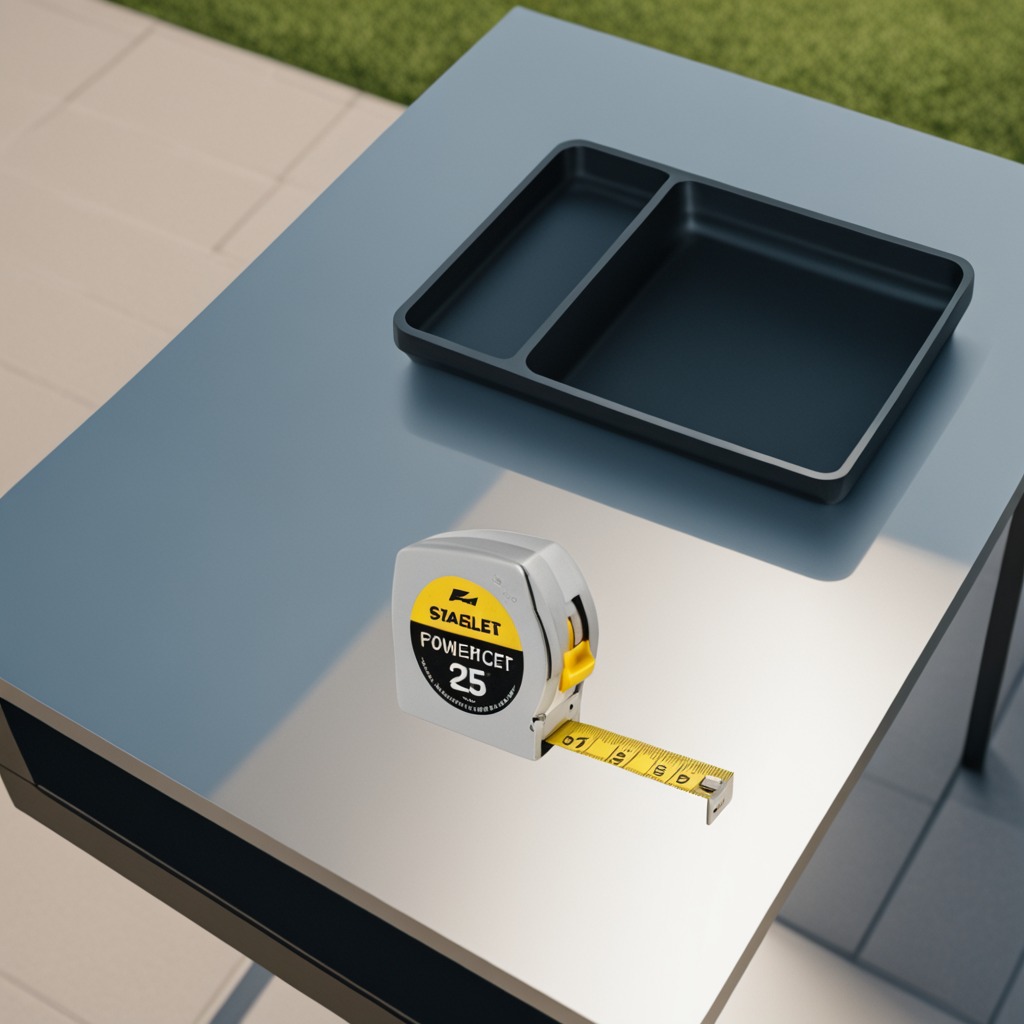
A measuring tape is lying on the table in a temporary outdoor tool station.